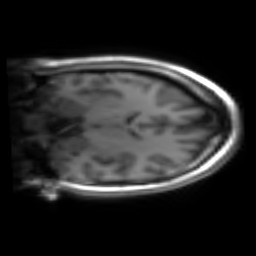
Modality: inplaneT1
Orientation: coronal
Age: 24
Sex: female
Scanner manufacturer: siemens
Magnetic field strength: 3 T
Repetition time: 1.2 s
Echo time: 0.00251 s